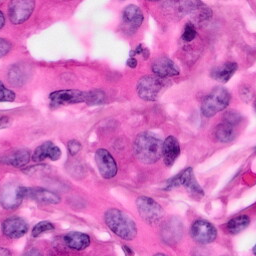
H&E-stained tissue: Pancreatic